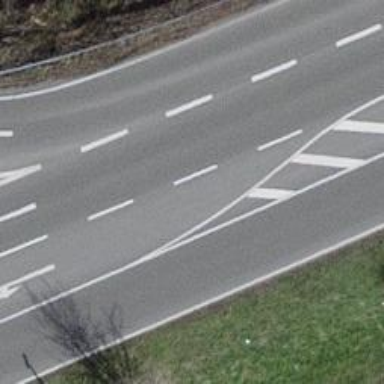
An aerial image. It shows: Primary road with asphalt surface.